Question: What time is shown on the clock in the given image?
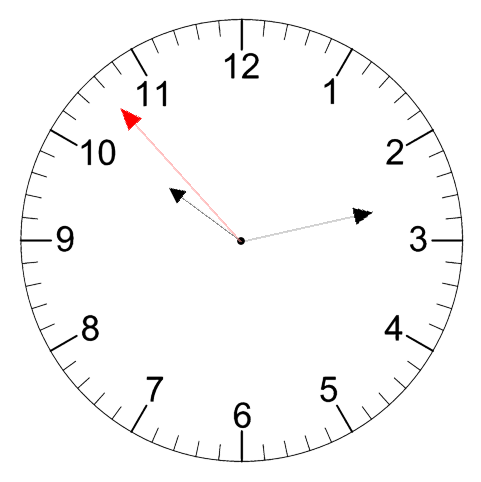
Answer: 10:12:53